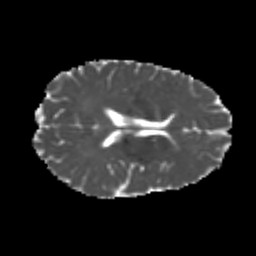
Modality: MD
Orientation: axial
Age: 25
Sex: male
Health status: healthy
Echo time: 0.074 s